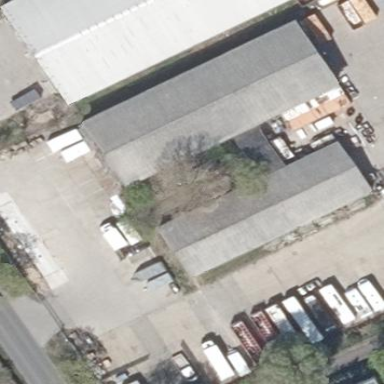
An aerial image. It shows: Commercial building.